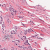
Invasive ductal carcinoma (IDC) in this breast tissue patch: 1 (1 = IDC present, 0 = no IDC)